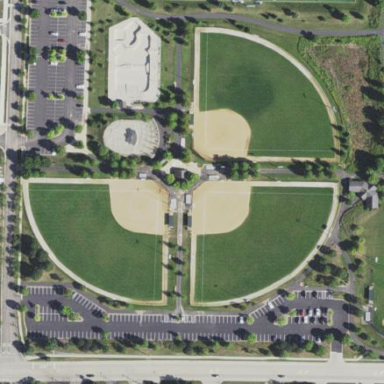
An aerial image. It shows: Baseball pitch for leisure land.